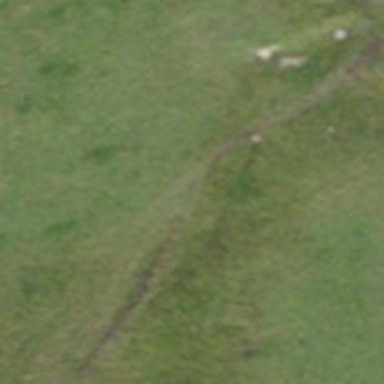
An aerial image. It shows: Path.